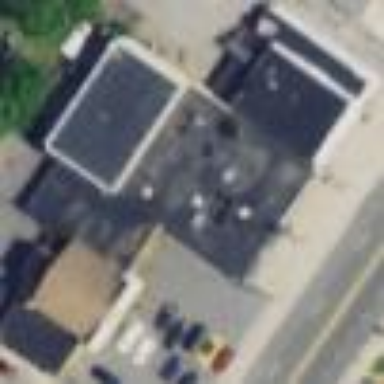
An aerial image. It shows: Commercial building.